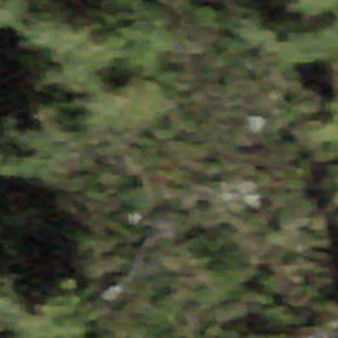
Label: other